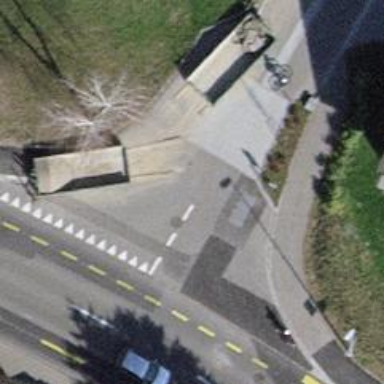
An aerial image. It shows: Unmarked crossing on footway.